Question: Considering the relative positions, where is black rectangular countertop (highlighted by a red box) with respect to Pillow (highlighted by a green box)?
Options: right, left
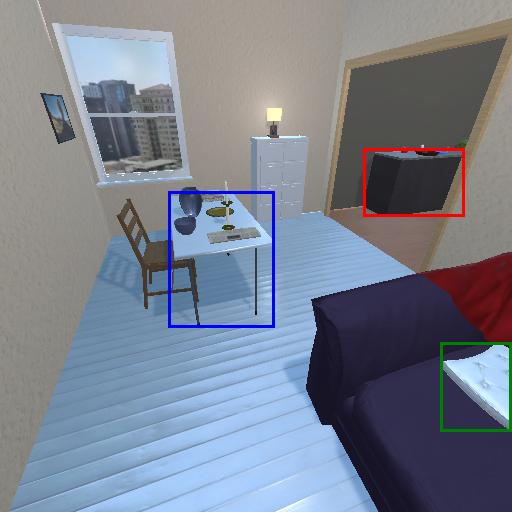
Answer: right